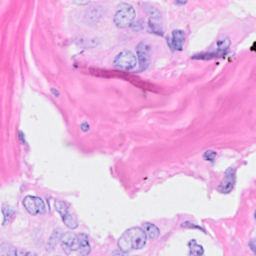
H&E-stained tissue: Breast